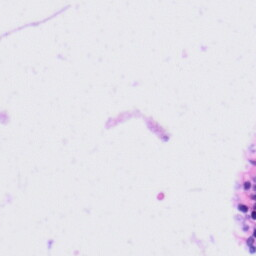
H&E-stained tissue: Tonsil